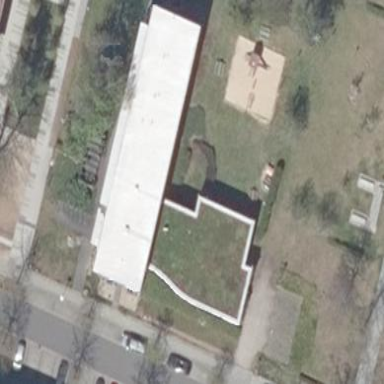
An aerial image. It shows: University building with flat roof.